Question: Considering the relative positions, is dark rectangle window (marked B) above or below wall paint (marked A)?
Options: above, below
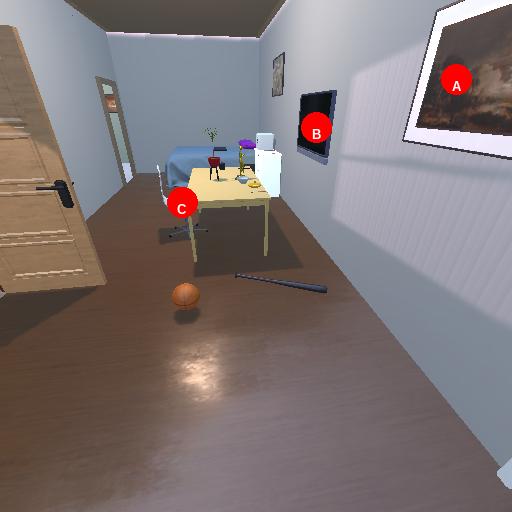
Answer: above